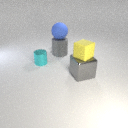
small cyan metal cylinder to the left of large gray rubber cylinder